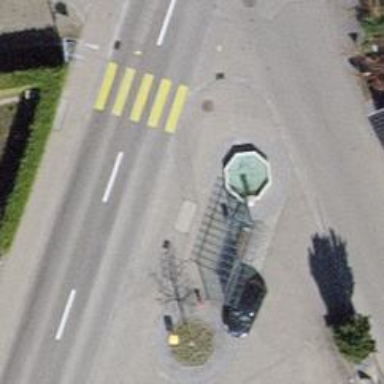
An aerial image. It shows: Beautiful fountain.